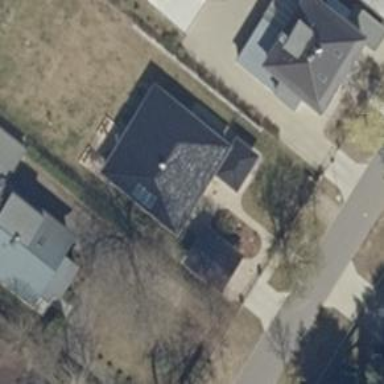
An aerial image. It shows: Detached building with hipped roof shape.